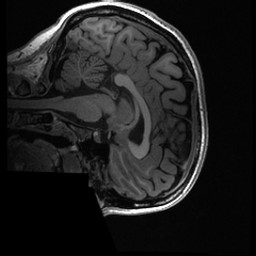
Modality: T1w
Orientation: sagittal